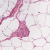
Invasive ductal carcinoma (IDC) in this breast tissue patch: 0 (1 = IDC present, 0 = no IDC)